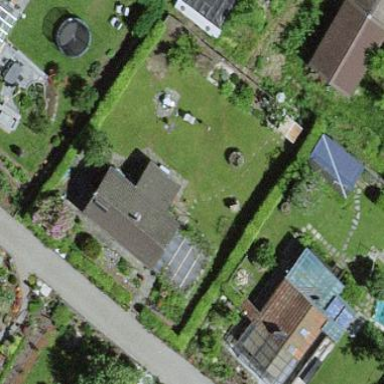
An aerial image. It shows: Bungalow.